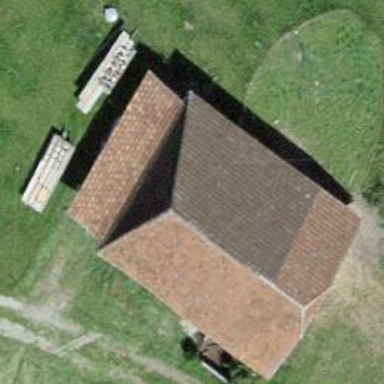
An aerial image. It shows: Rural barn.